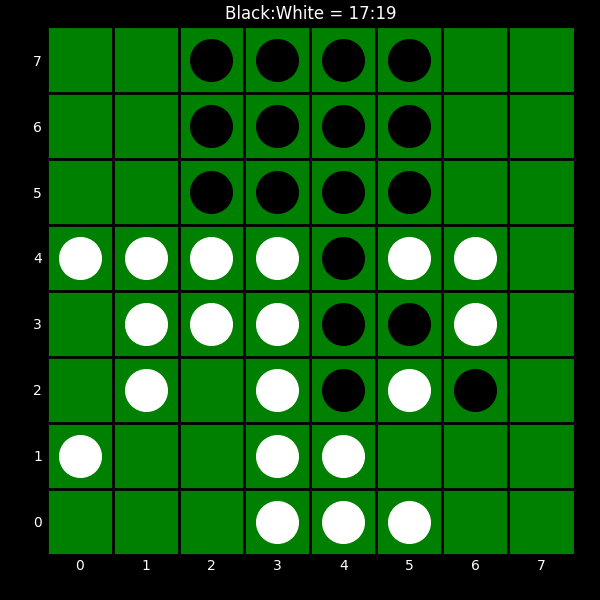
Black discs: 17
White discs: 19